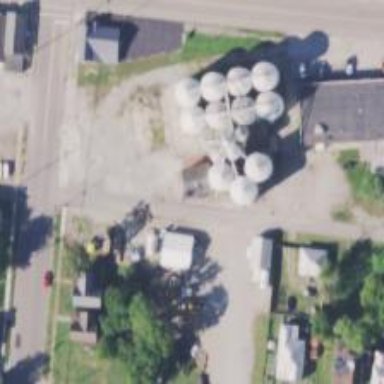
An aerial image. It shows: Silo.